Question: I'm trying populate an array with entire information of another collection and I can't get it.
I have 2 collections: and and I want to show a json response containing user information and exams buyed by the user.
My problem is that I don't know how to populate examsPurchased with entired exams information (name,numberOfQuestions,yearOfExam...)
?How can I do that?
This is my final result

And this is my code
'''
// USER MODEL
var mongoose = require('mongoose');
var Schema = mongoose.Schema;
// Schemas
var userSchema = new Schema({
name : String,
hobbies: {
name : String,
ubicacion:String
},
examsPurchased : [new Schema({
exams: {type: Schema.ObjectId, ref: 'exams'}
})]
});
module.exports = mongoose.model('users', userSchema);
// EXAM MODEL
var mongoose = require('mongoose');
var Schema = mongoose.Schema;
// Schemas
var examSchema = new Schema({
year : Number,
count : Number
});
module.exports = mongoose.model('exams', examSchema);
// ROUTES
router.route('/user/:user_id').get(function(req,res){
user
.findById(req.params.user_id)
.populate('examsPurchased._id')
.exec(function (err, completeUser) {
if(err) {
console.log(err);
}
res.send(completeUser);
});
});
'''
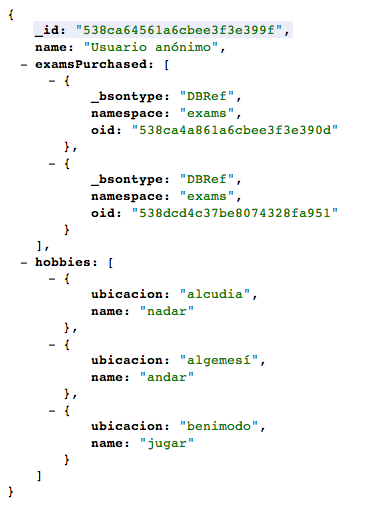
Answer: The problem is that you aren't populating the good field:
'''
// ROUTES
router.route('/user/:user_id').get(function(req,res){
user
.findById(req.params.user_id)
.populate('examsPurchased.exams', 'year count') // Line changed
.exec(function (err, completeUser) {
if(err) {
console.log(err);
}
res.send(completeUser);
});
});
'''